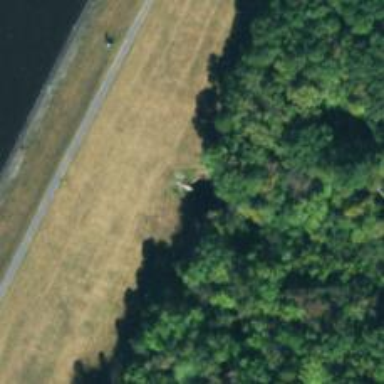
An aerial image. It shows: Culvert tunnel serving as spillway for waterway.